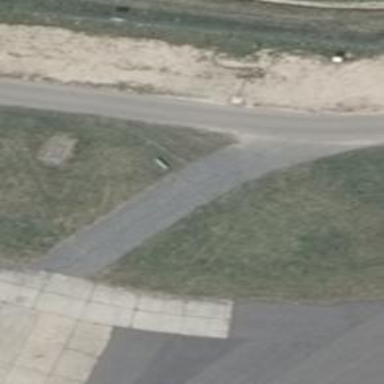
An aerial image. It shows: Asphalt service road.